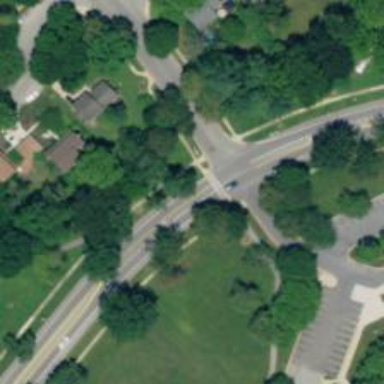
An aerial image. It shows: Unmarked road crossing.